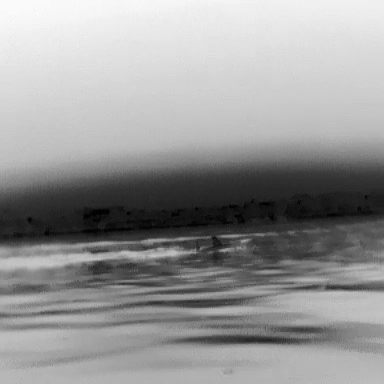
There is a canoe in the infrared image.